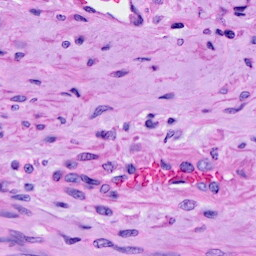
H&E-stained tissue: Cervix